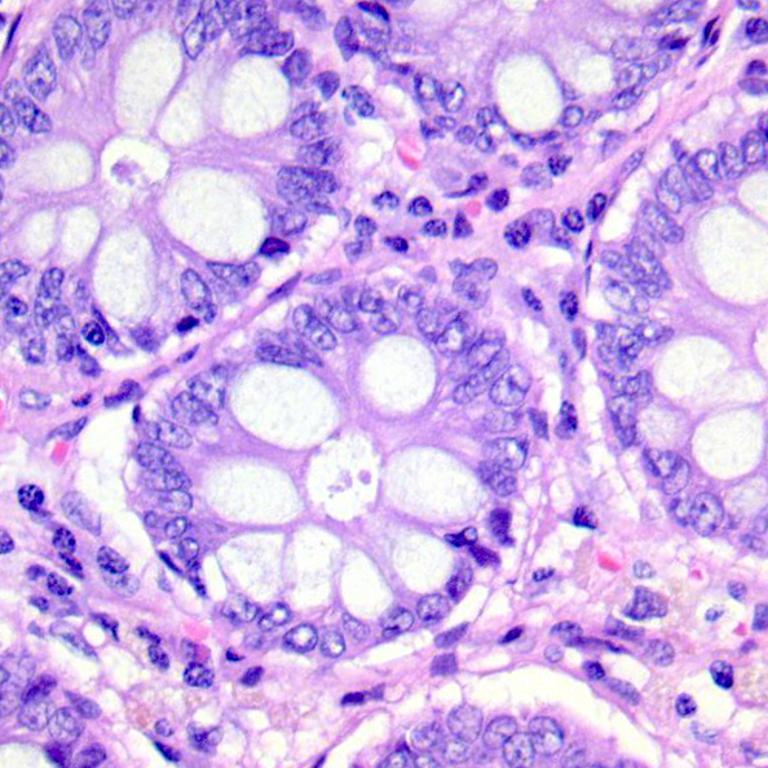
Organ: colon
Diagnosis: benign